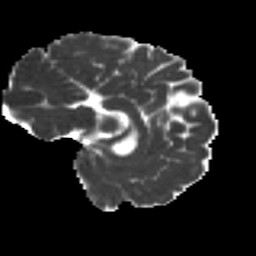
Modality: MD
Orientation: sagittal
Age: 27
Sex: female
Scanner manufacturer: ge
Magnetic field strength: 3 T
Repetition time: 7.8 s
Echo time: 0.0606 s